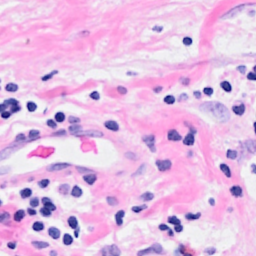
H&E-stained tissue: Breast